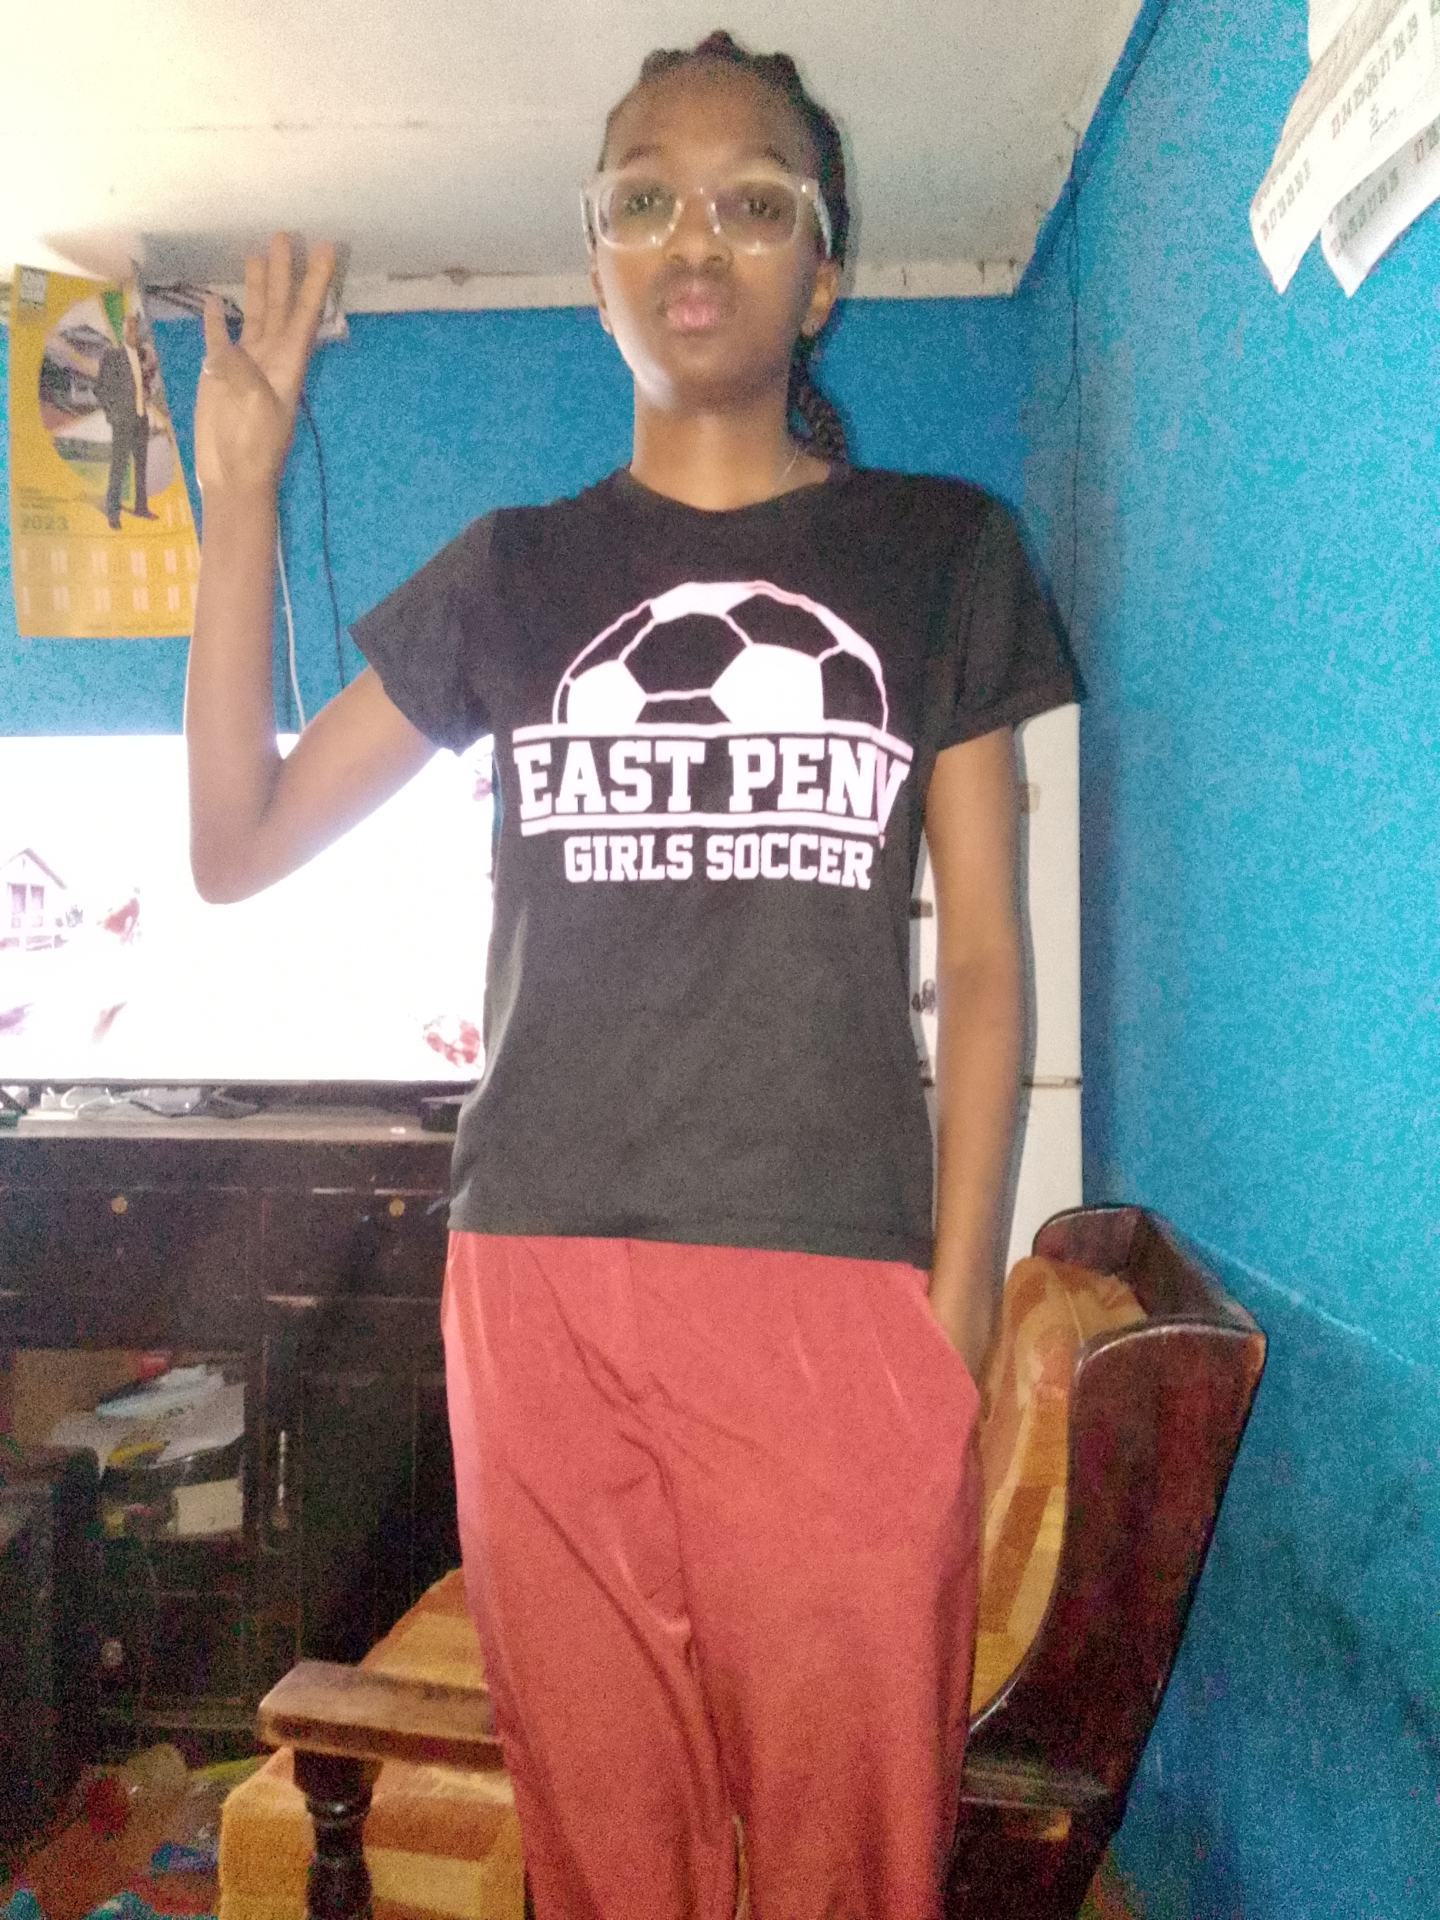
Label: noise